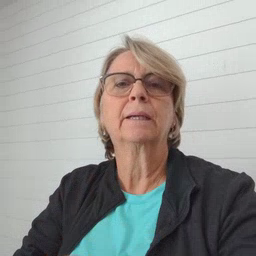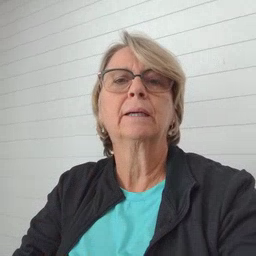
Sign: napkin